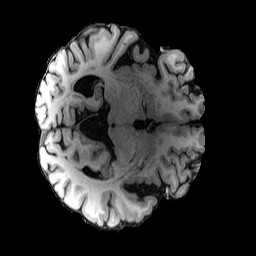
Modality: T1w
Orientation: axial
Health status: healthy